Aerial crown-view tile of a tropical tree (Barro Colorado Island, Panama), acquired 20250818:
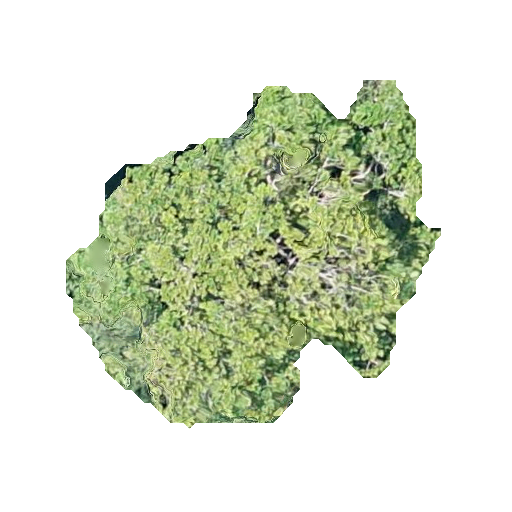
Species: Simarouba amara
GBIF accepted scientific name: Simarouba amara
Crown area: 123.538 m²